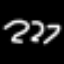
Label: squiggle